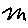
Label: zigzag